Question: I'm uploading the image via AJAX but success is not calling on complete.
I have these 2 objects exits inside a form.
'''
<img class="b_logo" id="b_logo_img" src="images/no_image.gif">
<input class="file_up" id="file_logo" type="file">
'''
The data contain the URL for the image.
'''
$(function() {
$("#file_logo:file").change(function (){
var fileName = $(this).val();
savepic();
});
});
function savepic()
{
var file_data = $("#file_logo").prop("files")[0]; // Getting the properties of file from file field
var form_data = new FormData(); // Creating object of FormData class
form_data.append("file", file_data) // Appending parameter named file with properties of file_field to form_data
form_data.append("user_id", 123) // Adding extra parameters to form_data
$.ajax({
url: "support_file/upload_image.php",
dataType: 'script',
cache: false,
contentType: false,
processData: false,
data: form_data, // Setting the data attribute of ajax with file_data
type: 'post',
success: function (data) {
$("#b_logo_img").attr("src",data);
}
});
}
'''
Response

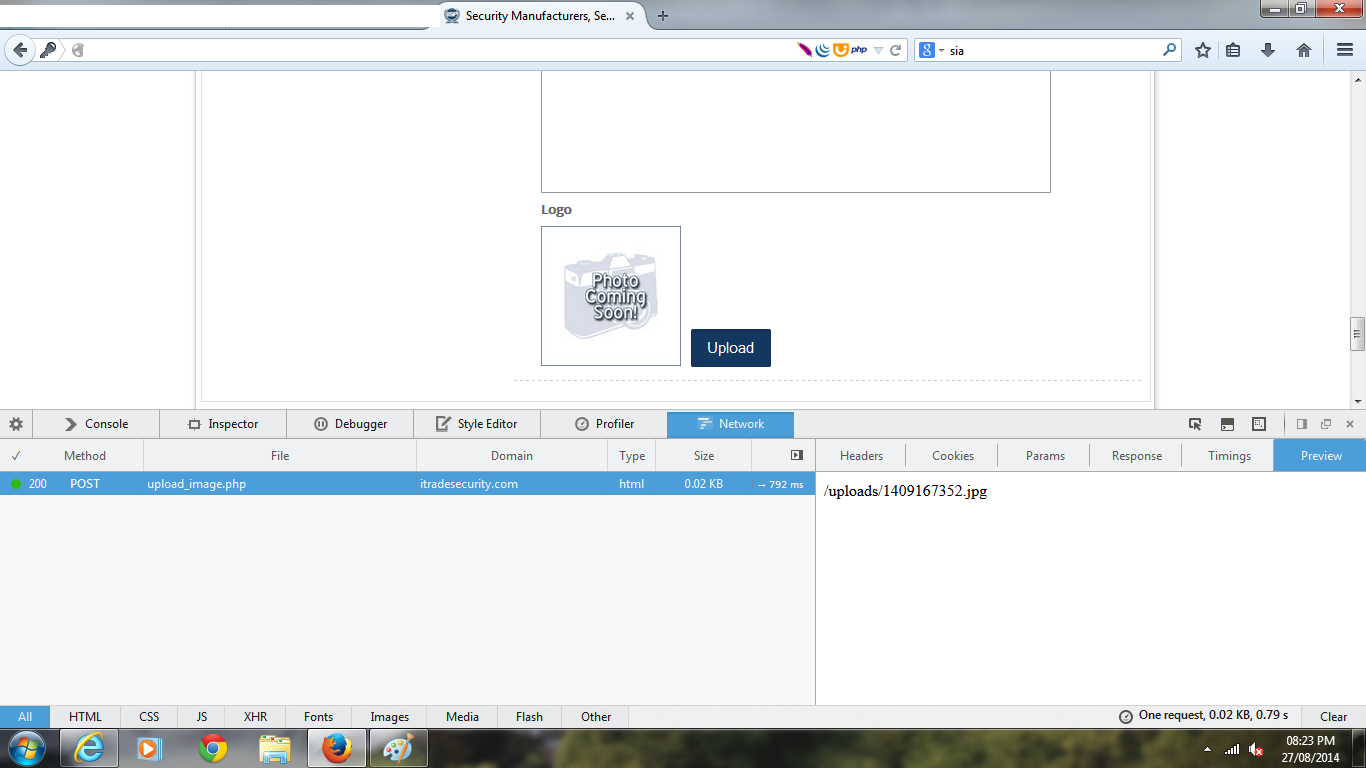
Answer: Removing the 'dataType: 'script'' works.